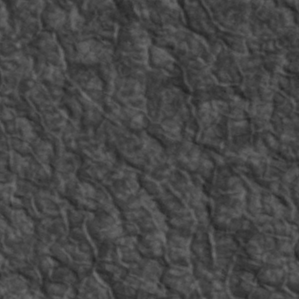
Label: non_frost